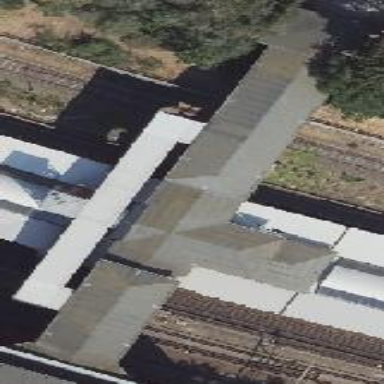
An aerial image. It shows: Hipped roof shape on bridge building.